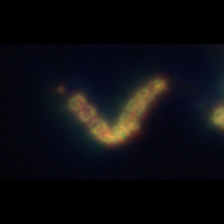
Taxon: Chaetoceros
Group: Diatoms